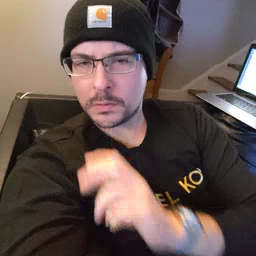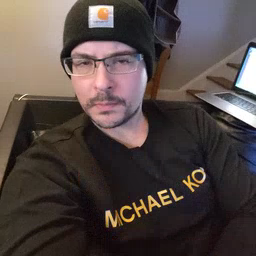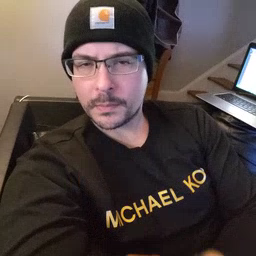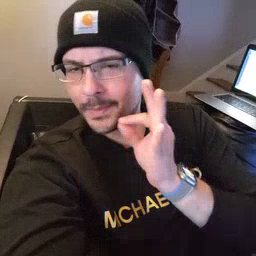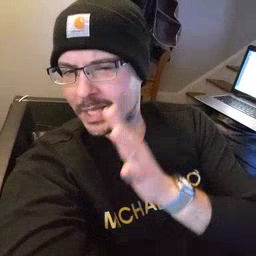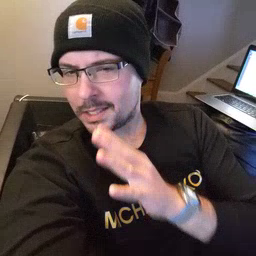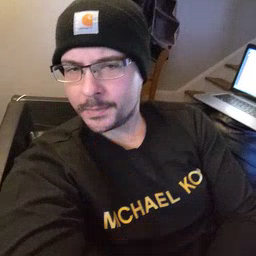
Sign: bee